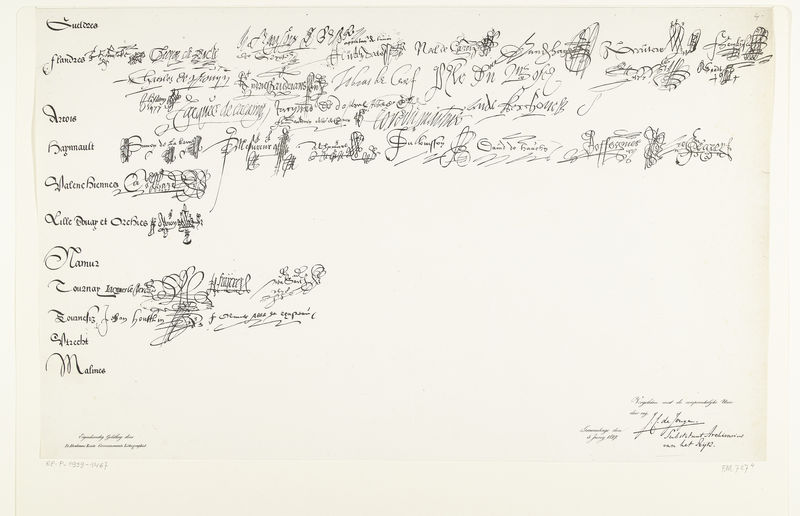
Titel: Vierde blad van de facsimile van het geschrift van de Unie van Brussel met handtekeningen
Künstler: Daniël Abrahams
Standort: Amsterdam
Institution: Rijksmuseum
Schlagwörter: signature, parchemin